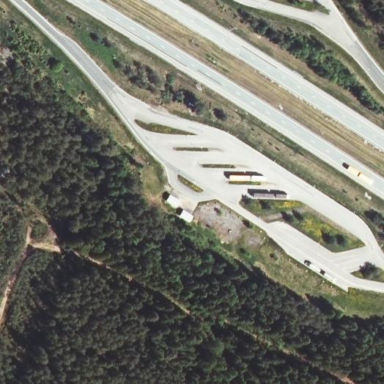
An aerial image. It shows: Rest area along the road.